Question: I'm struggling with some binding in what is for me, a complicated set up. To recreate the situation, I've created a new WPF project which has removed everything other than this problem.
My MainWindow has it's datacontext set in the code behind (this.DataContext = this;). Within the MainWindow, there is a single user control. My research shows that the 'UserControl' automatically inherits the 'DataContext' from its parent. So, in order to make UserControl have it's own DataContext, I can do this int he code behind with code similar to 'MyUserControlsCanvas.DataContext = this;'. This works as desired
The problem is, my UserControl has a reference to a class and that is inherited via the RealtiveSource TemplatedParent and as such, I can't bind. Now, I appreciate this part probably makes no sense so let me show the full code (sorry, there is quite a bit).
MainWindow.xaml
'''
<Window x:Class="BindingTest.MainWindow"
xmlns="http://schemas.microsoft.com/winfx/2006/xaml/presentation"
xmlns:x="http://schemas.microsoft.com/winfx/2006/xaml"
xmlns:myControl="clr-namespace:BindingTest"
Title="MainWindow" Height="350" Width="525">
<Grid>
<myControl:MyControl />
</Grid>
</Window>
'''
MainWindow.xaml.cs
'''
...
public partial class MainWindow : Window
{
public MainWindow()
{
InitializeComponent();
this.DataContext = this; // this is required although not shown why in this example
}
}
'''
MyControl.xaml
'''
<UserControl x:Class="BindingTest.MyControl"
xmlns="http://schemas.microsoft.com/winfx/2006/xaml/presentation"
xmlns:x="http://schemas.microsoft.com/winfx/2006/xaml"
xmlns:mc="http://schemas.openxmlformats.org/markup-compatibility/2006"
xmlns:d="http://schemas.microsoft.com/expression/blend/2008"
xmlns:myControl="clr-namespace:BindingTest"
mc:Ignorable="d"
d:DesignHeight="300" d:DesignWidth="300">
<Grid>
<Canvas>
<Canvas.Resources>
<ControlTemplate x:Key="ResizeDecoratorTemplate" TargetType="{x:Type Control}">
<Grid DataContext="{Binding RelativeSource={RelativeSource TemplatedParent}}">
<Grid.Background>
<SolidColorBrush Color="LightSkyBlue" Opacity=".1"></SolidColorBrush>
</Grid.Background>
<myControl:MoveMe Width="3" Test="{Binding HOW_DO_I_BIND_HERE}" Cursor="SizeWE" Margin="-2 0 0 0" VerticalAlignment="Stretch" HorizontalAlignment="Left" BorderThickness="2" BorderBrush="LightGreen"/>
</Grid>
</ControlTemplate>
</Canvas.Resources>
<ContentControl Width="130"
MinWidth="50"
x:Name ="MyCanvas"
MinHeight="50"
Canvas.Top="0"
Canvas.Left="1"
Template="{StaticResource ResizeDecoratorTemplate}" />
</Canvas>
</Grid>
</UserControl>
'''
MyControl.xaml.cs
'''
...
public partial class MyControl : UserControl
{
public MyControl()
{
InitializeComponent();
MyCanvas.DataContext = this;
this.ValueOfLeftBorder = 5;
}
//Dependancy properties, properties and methods
public double ValueOfLeftBorder { get; set; }
public double ValueOfRightBorder { get; set; }
}
'''
MoveMe.cs
'''
...
public class MoveMe : Thumb
{
public double Test
{
get { return (double)GetValue(TestProperty); }
set { SetValue(TestProperty, value); }
}
public static readonly DependencyProperty TestProperty = DependencyProperty.Register(
"Test",
typeof(double),
typeof(MainWindow));
public MoveMe()
{
base.DragDelta += this.ResizeThumb_DragDelta;
}
private void ResizeThumb_DragDelta(object sender, DragDeltaEventArgs e)
{
//Logic
MessageBox.Show("I Moved");
}
}
'''
Within MyControl.xaml I have the following code
'''
<myControl:MoveMe Width="3" Test="{Binding HOW_DO_I_BIND_HERE}" Cursor="SizeWE" Margin="-2 0 0 0" VerticalAlignment="Stretch" HorizontalAlignment="Left" BorderThickness="2" BorderBrush="LightGreen"/>
'''
I am trying to bind to Test.
My main goal here is just to find Y Positions of this moveable item. I am creating a timeline where I want to be able to select the start and end points. Here is a screen shot of what it currently looks like. Please note, this works fine other than, I need to know the Y Position of the start (light green vertical line) and (dark green vertical line).

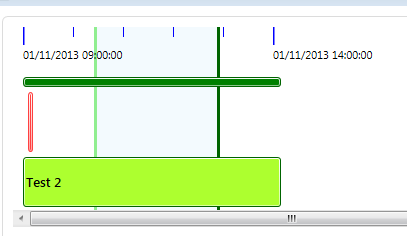
Answer: I'm not sure I understand your purpose but if you have a MoveMe xaml like:
'''
<UserControl...>
<Thumb x:Name="root" DragDelta="ResizeThumb_DragDelta">
<Thumb.Template>
<ControlTemplate>
<Rectangle Fill="Blue"/>
</ControlTemplate>
</Thumb.Template>
</Thumb>
</UserControl>
'''
and code behind of
'''
public double Test
{
get { return (double)GetValue(TestProperty); }
set { SetValue(TestProperty, value); }
}
public static readonly DependencyProperty TestProperty = DependencyProperty.Register(
"Test",
typeof(double),
typeof(MoveMe));
private void ResizeThumb_DragDelta(object sender, DragDeltaEventArgs e)
{
Margin = new Thickness(Margin.Left + e.HorizontalChange,0,0,0);
Test = Margin.Left;
//or resize ...
}
'''
and MyControl xaml like:
'''
<Grid>
<Grid.Background>
<SolidColorBrush Color="LightSkyBlue" Opacity=".1"></SolidColorBrush>
</Grid.Background>
<myControl:MoveMe Width="30" Cursor="SizeWE"
Test="{Binding RelativeSource={RelativeSource AncestorType=myControl:MyControl}, Path=ValueOfLeftBorder, Mode=OneWayToSource}"
Margin="-2 0 0 0" VerticalAlignment="Stretch" HorizontalAlignment="Left" BorderThickness="2"
BorderBrush="LightGreen"/>
</Grid>
'''
your 'ValueOfLeftBorder' is kept updated by dragging the 'MoveMe'